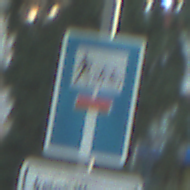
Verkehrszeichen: SackgasseRadverkehrFussgaengerDurchlaessig
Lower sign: HinweisGeaenderteVorfahrtVerkehrsfuehrungVerkehrsregelung3
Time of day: SunriseSunset
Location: Outdoor (Suburban)
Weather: PartlyCloudy
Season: NotSpecified
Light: Natural